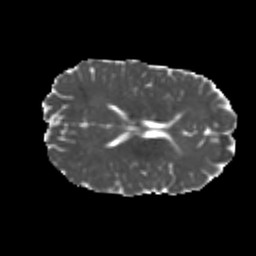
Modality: MD
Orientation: axial
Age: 24
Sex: male
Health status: healthy
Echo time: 0.074 s